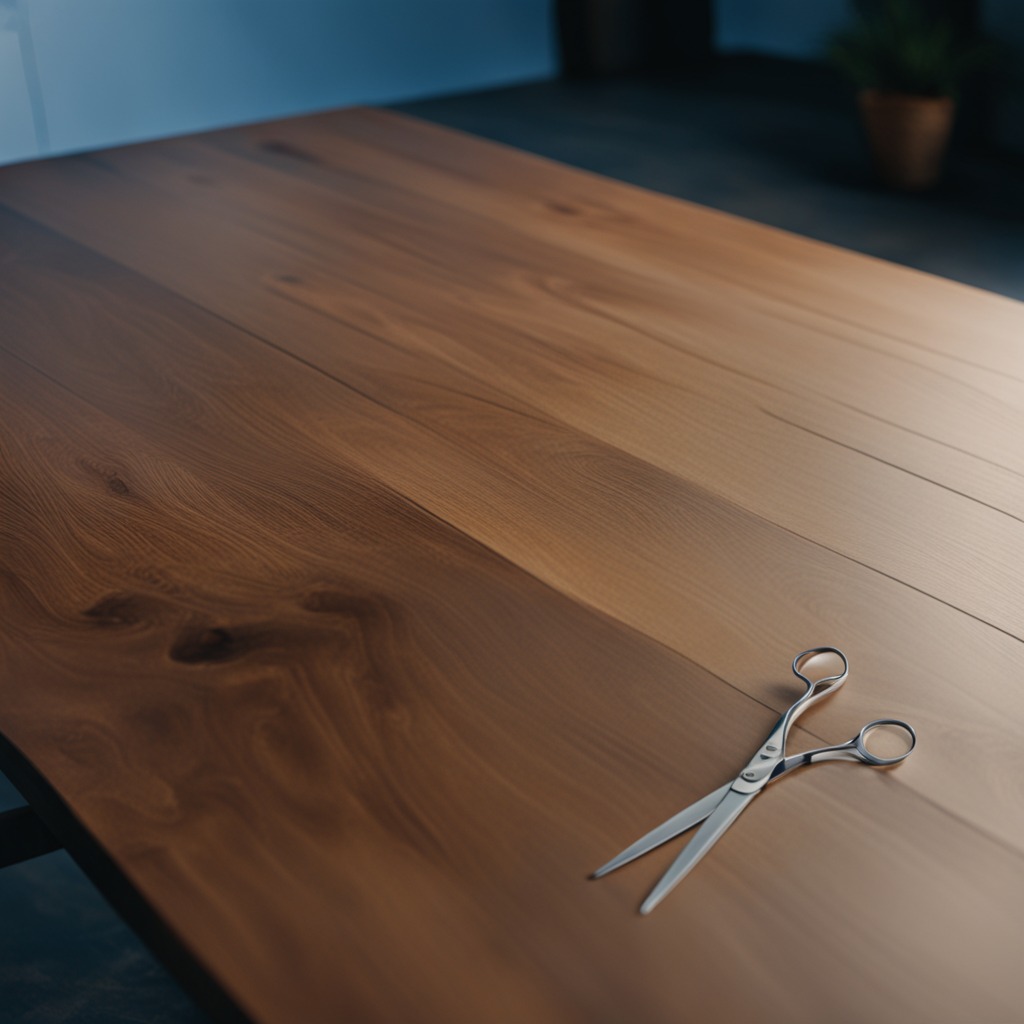
A scissor lying on a table with faint burn marks in a small garage at twilight.